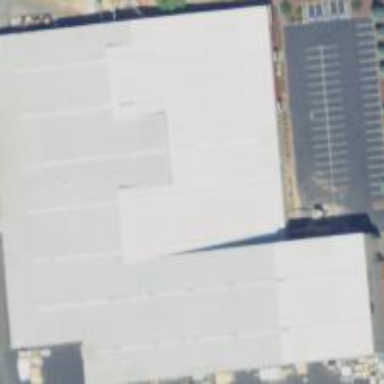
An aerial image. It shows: Industrial building.